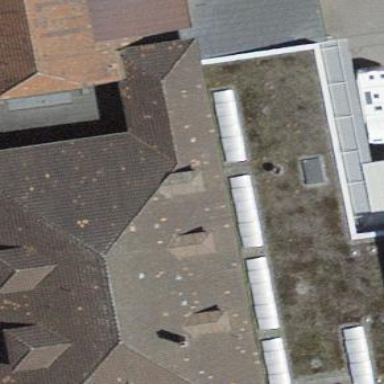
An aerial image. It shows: Building with hipped roof design.